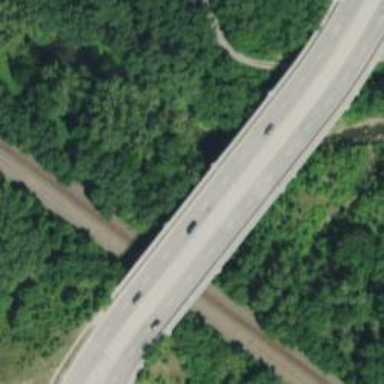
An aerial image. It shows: Secondary road crossing viaduct.